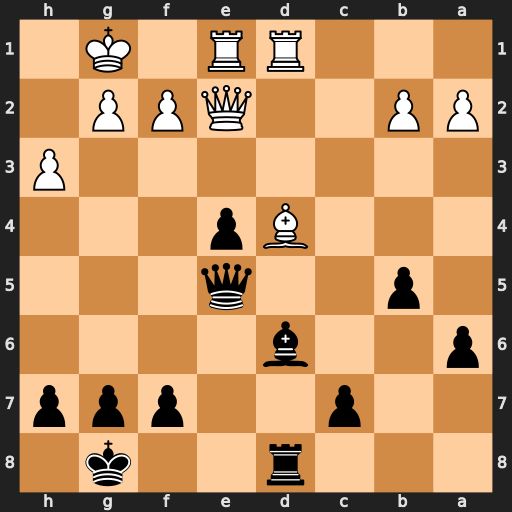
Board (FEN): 3r2k1/2p2ppp/p2b4/1p2q3/3Bp3/7P/PP2QPP1/3RR1K1
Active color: b
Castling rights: -
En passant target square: -
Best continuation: Qh2+ Kf1 Qh1#